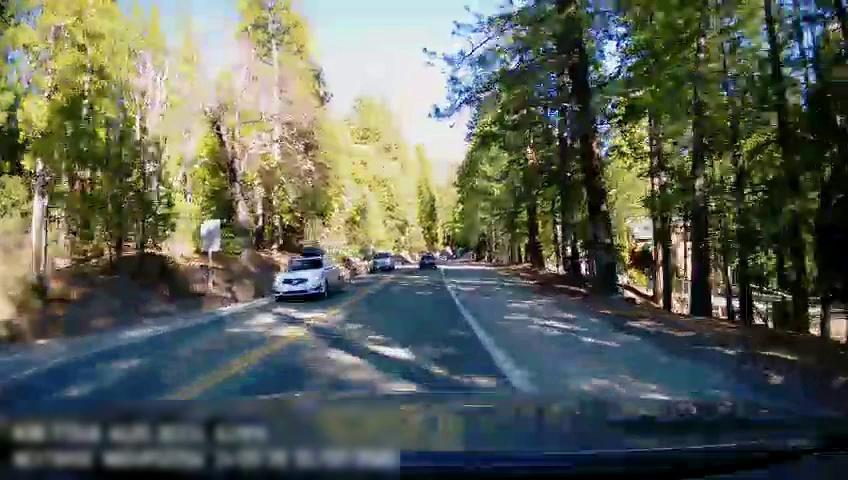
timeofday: Day
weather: Sunny
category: Drivable Space
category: Vehicles | SUV
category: Vehicles | SUV
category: Vehicles | Car
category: Lanes | Opposite Lane
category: Lanes | Opposite Lane
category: Lanes | Current Lane
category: Lanes | Current Lane